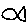
Label: fish